Question: I am appending an 'iframe' to my html through jquery.
Code is like this.
'''
function setImageUrl(imgname) {
$(".large-image iframe").remove();
var u = '<iframe width="560" id="iframevideo" height="315" src="#" frameborder="0" allowfullscreen></iframe>';
$(".large-image").append(u);
document.getElementById('iframevideo').setAttribute("src", imgname);
return true;
'''
}
Parameter is coming correctly and it is the intended 'Iframe' 'src'
But this always produces a blank 'iframe'. like this one

On the other hand, If i hardcoded the 'src' everything works fine.So I assume the issue is some where I am setting 'src'.I have tried different methodes ,but nothing works.
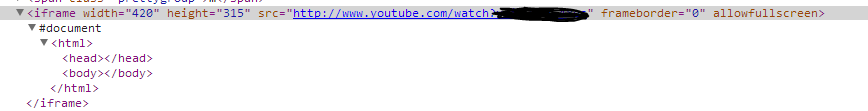
Answer: Try
'''
document.getElementById('iframevideo').src=imgname;
'''
or
'''
$('#iframevideo').attr('src', imgname);
'''